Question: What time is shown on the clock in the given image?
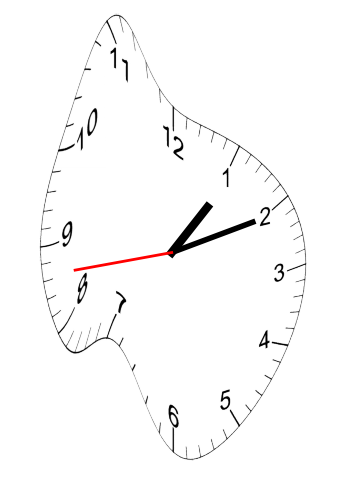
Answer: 01:10:43